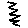
Label: zigzag